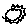
Label: sun